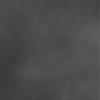
Label: dusty